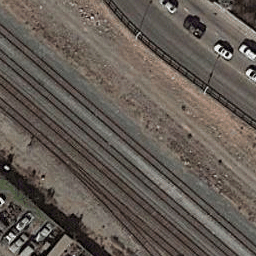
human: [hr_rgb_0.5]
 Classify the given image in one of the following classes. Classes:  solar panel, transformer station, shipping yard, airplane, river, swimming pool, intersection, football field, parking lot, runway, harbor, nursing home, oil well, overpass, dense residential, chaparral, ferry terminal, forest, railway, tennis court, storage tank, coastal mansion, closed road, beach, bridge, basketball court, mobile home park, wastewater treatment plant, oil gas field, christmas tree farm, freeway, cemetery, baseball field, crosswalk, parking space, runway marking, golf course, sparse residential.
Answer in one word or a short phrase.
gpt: railway